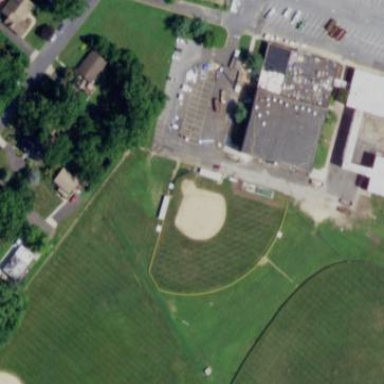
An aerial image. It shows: Baseball pitch for leisure land.